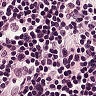
Metastatic tissue present: no